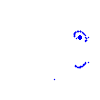
Particle: kaon